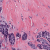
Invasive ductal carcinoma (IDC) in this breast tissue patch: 1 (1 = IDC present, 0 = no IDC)